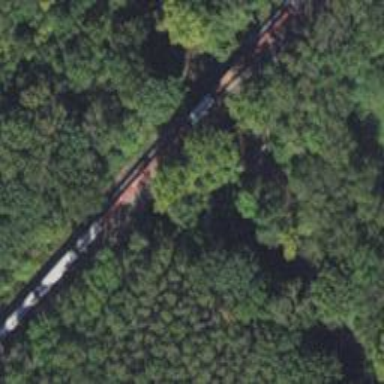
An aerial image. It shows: Railway track.